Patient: sex M, age 44
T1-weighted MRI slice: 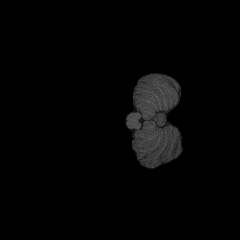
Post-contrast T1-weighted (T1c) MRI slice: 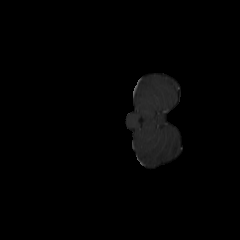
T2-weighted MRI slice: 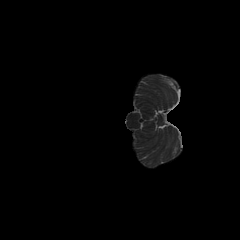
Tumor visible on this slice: no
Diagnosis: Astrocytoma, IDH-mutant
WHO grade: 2